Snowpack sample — Buffalo Mountain, Silverthorne, Colorado, USA (1/25/25, 10:11 AM MST)
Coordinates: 39.6222, -106.1139
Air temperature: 22 °F
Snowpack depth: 110 cm
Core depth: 10 cm
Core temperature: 46.4 °F
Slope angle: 12°, slope face: 102°
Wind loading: high
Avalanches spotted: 0
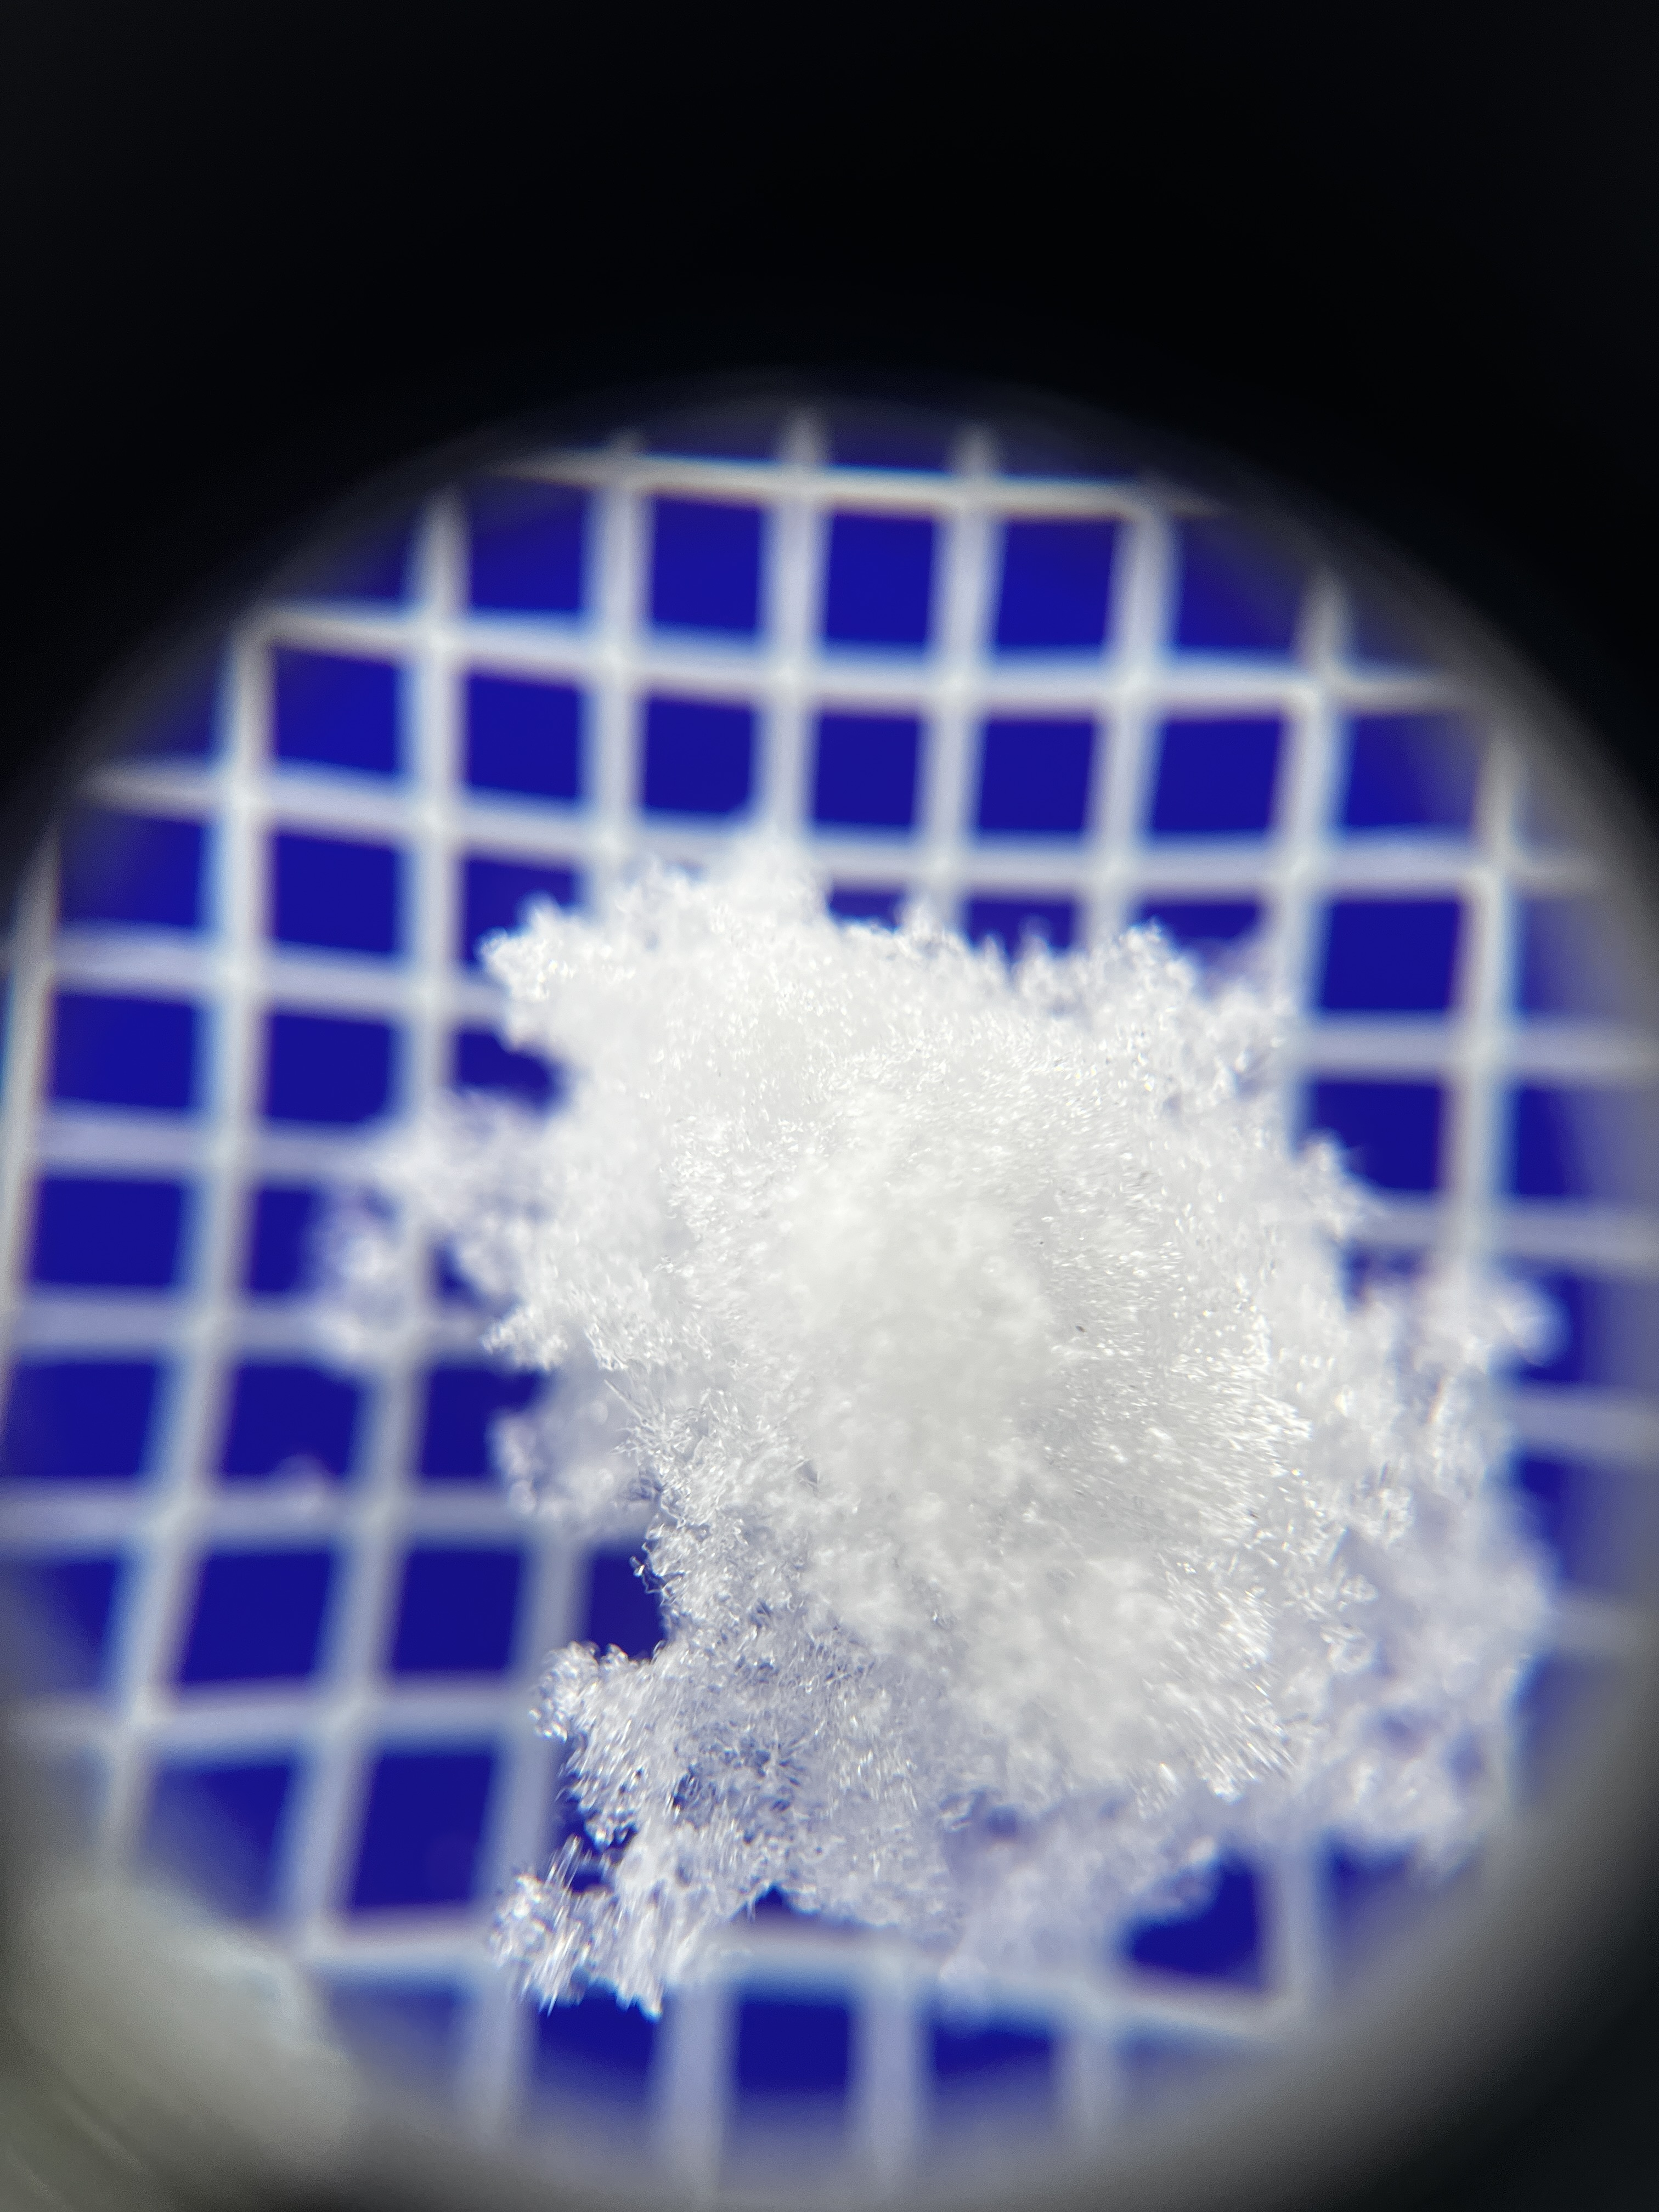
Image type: magnified_profile
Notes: No avalanches nearby, collected on the outskirts of a fire break 15 meters from the treeline, on way to Buffalo and Red Mountain